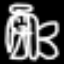
Label: angel